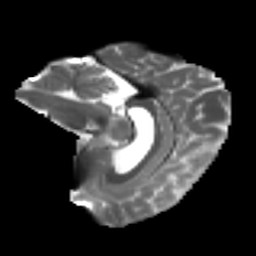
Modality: T2w
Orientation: sagittal
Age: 42
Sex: female
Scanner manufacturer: ge
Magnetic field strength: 3 T
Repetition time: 7.8 s
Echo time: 0.0607 s